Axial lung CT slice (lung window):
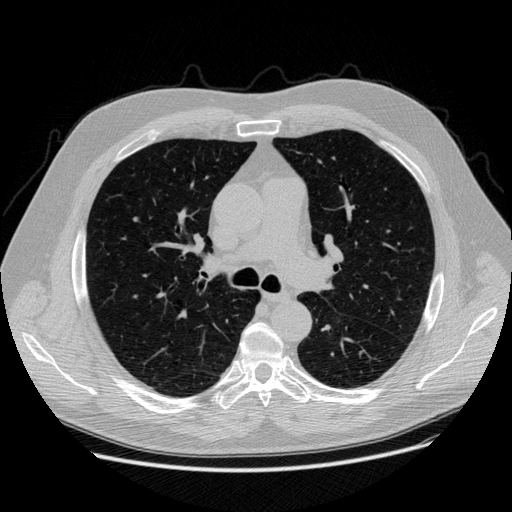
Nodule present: no